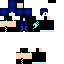
A female human skin with dark skin, wearing blonde bald dressed in a blue tshirt and black pants, featuring a closed mouth.